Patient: sex F, age 72
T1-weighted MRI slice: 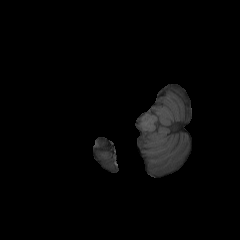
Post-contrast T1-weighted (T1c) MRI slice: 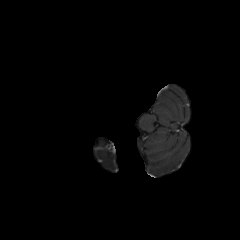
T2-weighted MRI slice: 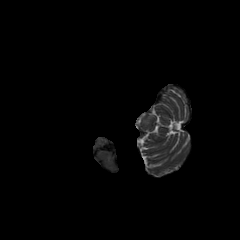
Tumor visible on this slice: no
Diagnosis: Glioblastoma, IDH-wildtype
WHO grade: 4